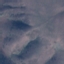
Land use / land cover class: HerbaceousVegetation